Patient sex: F
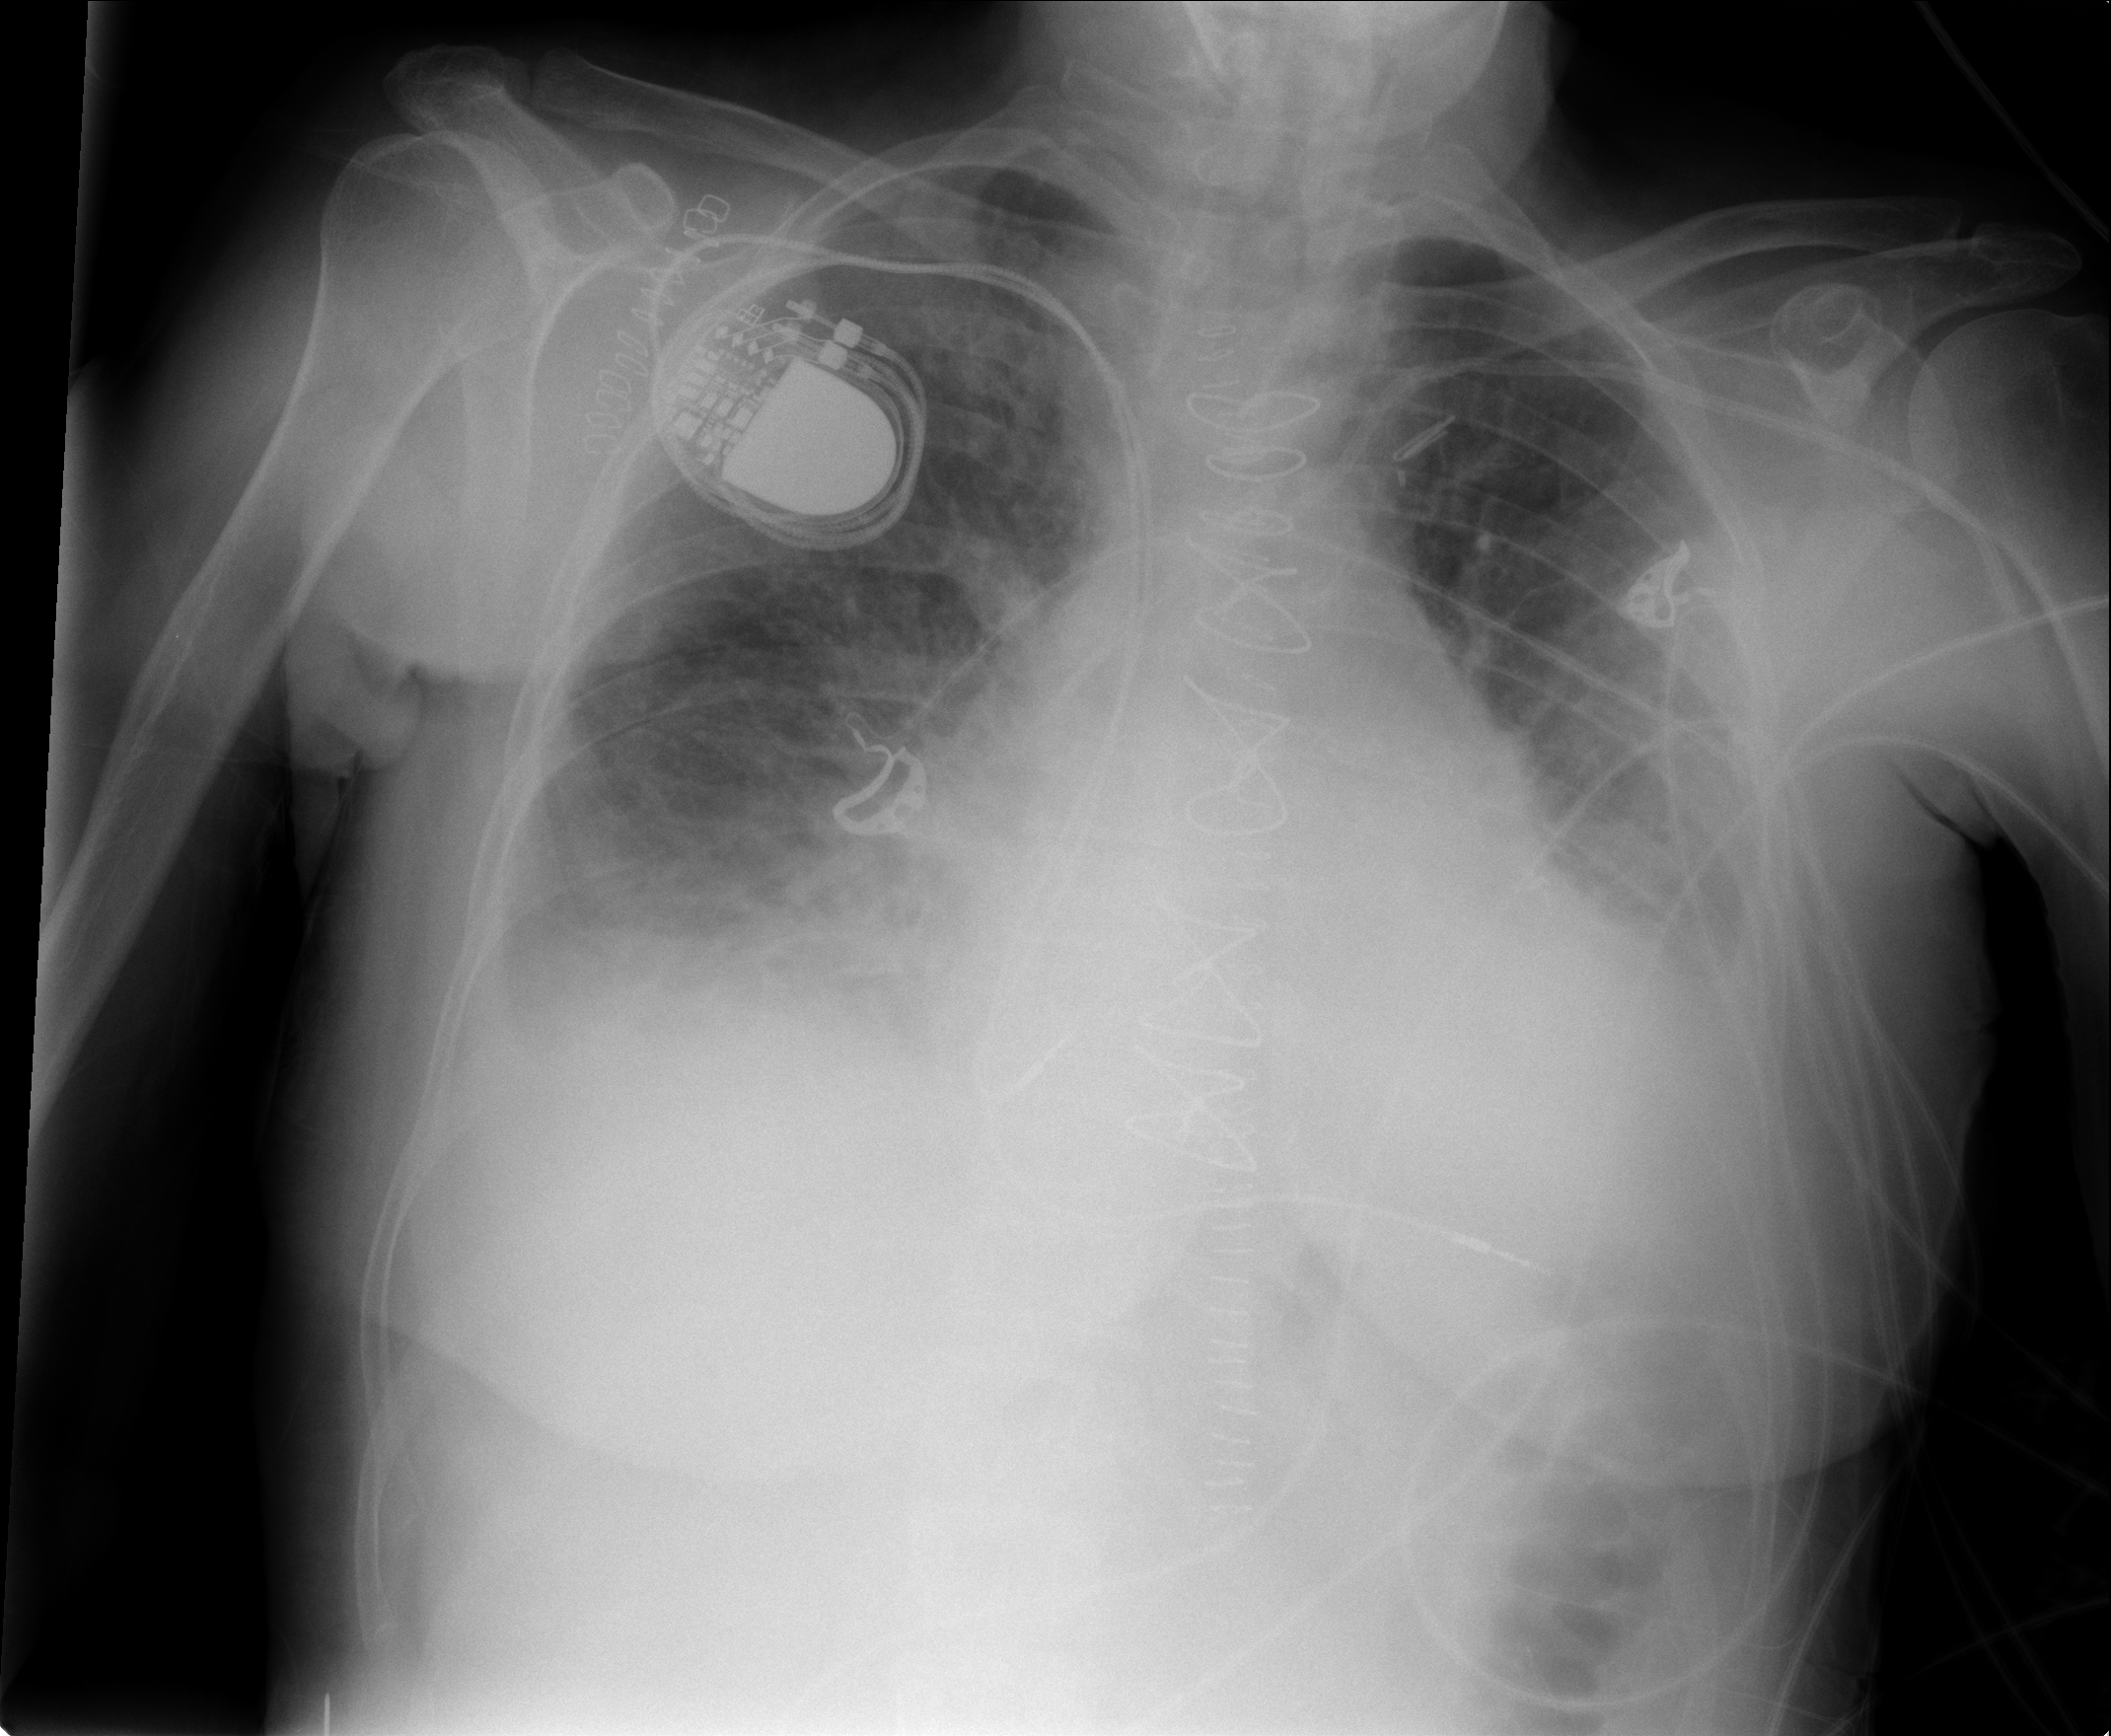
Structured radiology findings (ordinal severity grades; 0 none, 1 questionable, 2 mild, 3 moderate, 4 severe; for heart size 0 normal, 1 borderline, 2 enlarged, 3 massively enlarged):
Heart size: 2
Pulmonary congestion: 3
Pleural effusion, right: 2
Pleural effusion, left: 3
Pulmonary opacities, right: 2
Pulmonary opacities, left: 2
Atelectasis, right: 2
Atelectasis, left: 3